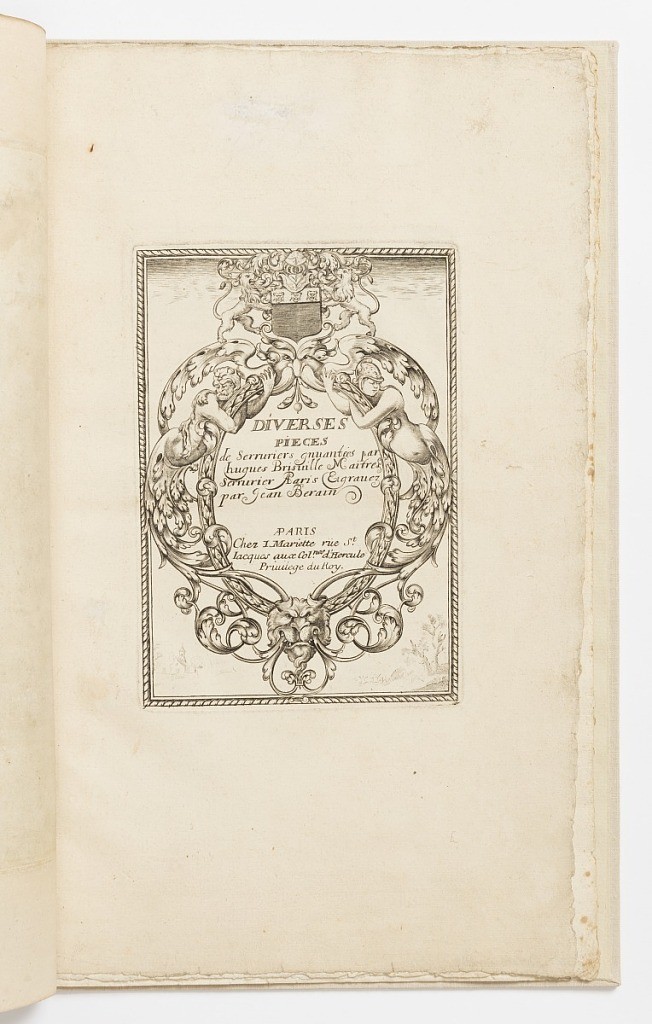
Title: Title page, from Diverses pièces de serruriers (Various Designs for Locksmiths)
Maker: Hugues Brisville, French, active ca. 1663
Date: after 1663
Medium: Engraving on laid paper
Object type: Print
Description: Vertical rectangle showing title and dedication within a cartouche composed of interlacing lines. At top center, the Longuet coat-of-arms and mask. The upper text remains the same as the 1662 edition (see: 1921-6-261-1). The lower text reads: A PARIS / Chez Meriette rue St. / Jacques aux Col.nes d'Hercule Privilege du Roy. At bottom, a faint lion mask and landscape.